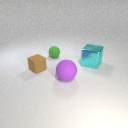
large purple rubber sphere to the right of small brown rubber cube